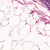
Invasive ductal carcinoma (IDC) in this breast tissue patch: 0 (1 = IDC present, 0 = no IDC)